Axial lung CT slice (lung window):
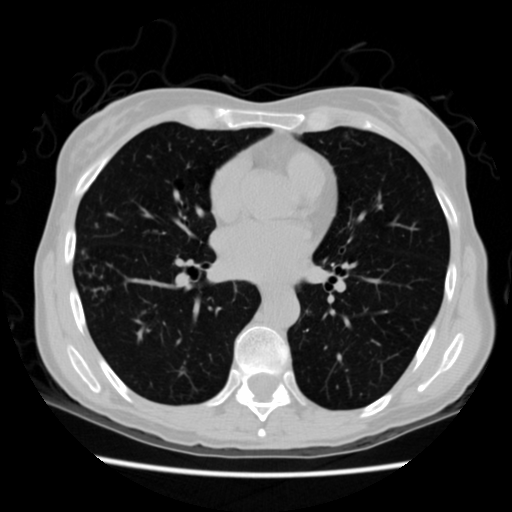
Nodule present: no